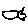
Label: fish